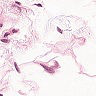
Metastatic tissue present: no